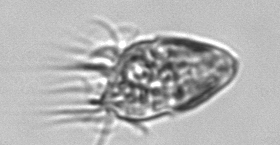
Label: Strombidium_morphotype1